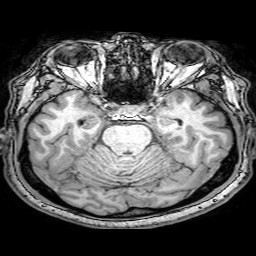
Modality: T1w
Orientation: coronal
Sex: male
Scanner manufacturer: philips
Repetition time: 0.008205 s
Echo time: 0.00378 s